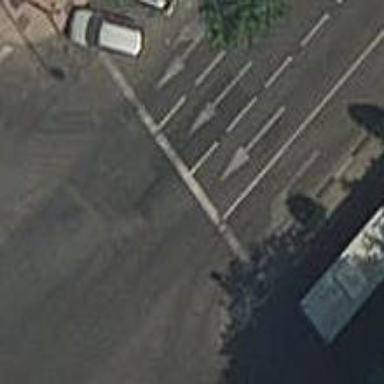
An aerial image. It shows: Road with traffic signals.